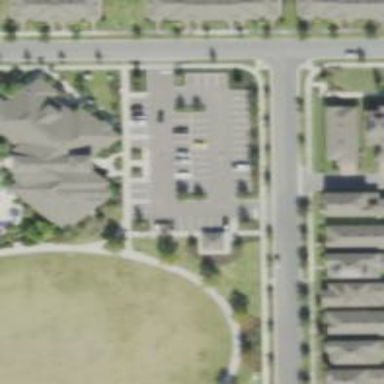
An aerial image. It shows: Footway leading to community center or club house.